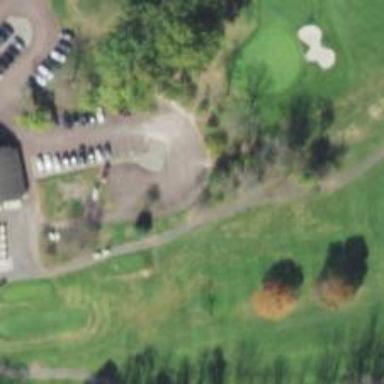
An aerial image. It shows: Path for both road and golf.